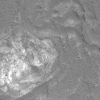
Atmospheric dust classification: not_dusty